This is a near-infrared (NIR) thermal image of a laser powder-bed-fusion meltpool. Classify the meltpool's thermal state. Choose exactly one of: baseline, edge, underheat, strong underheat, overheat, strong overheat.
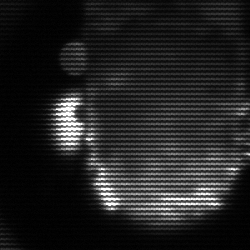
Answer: baseline